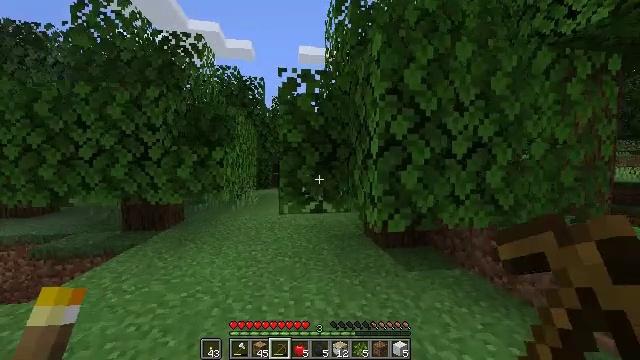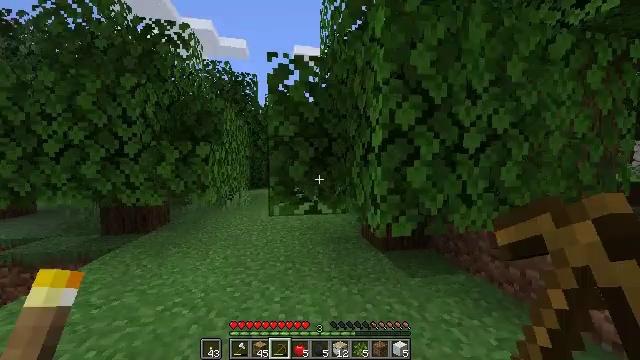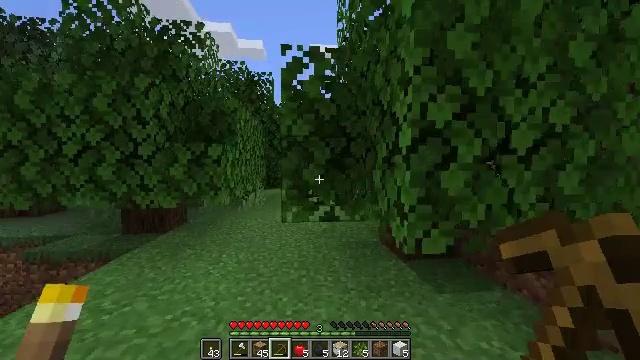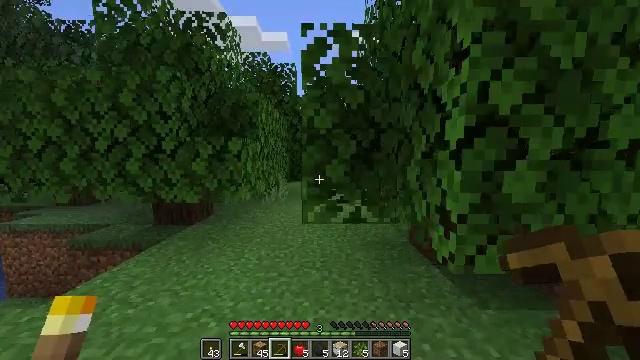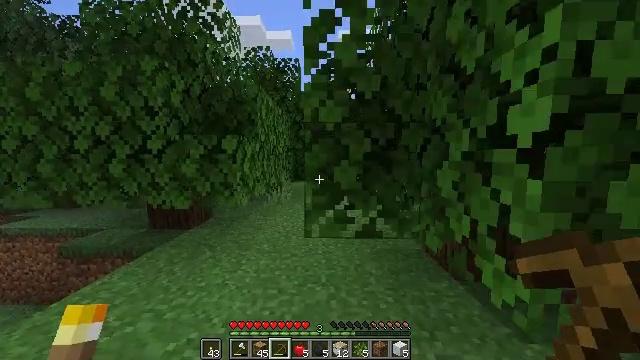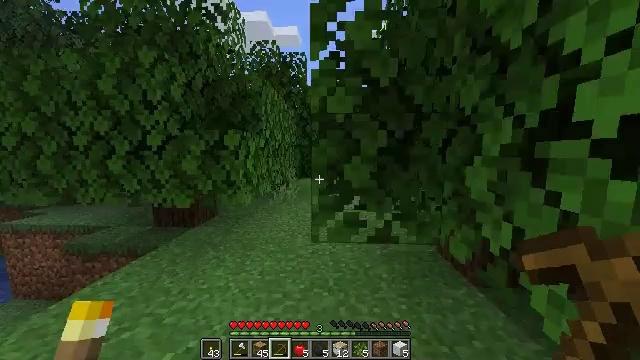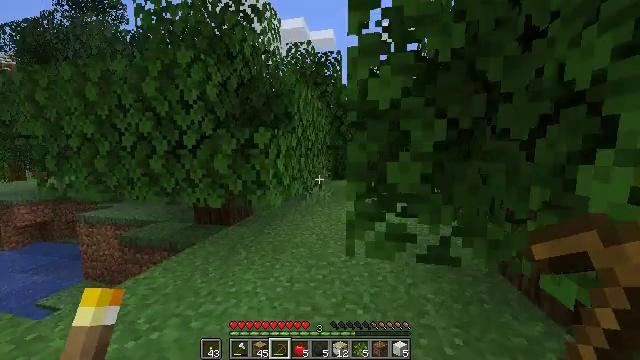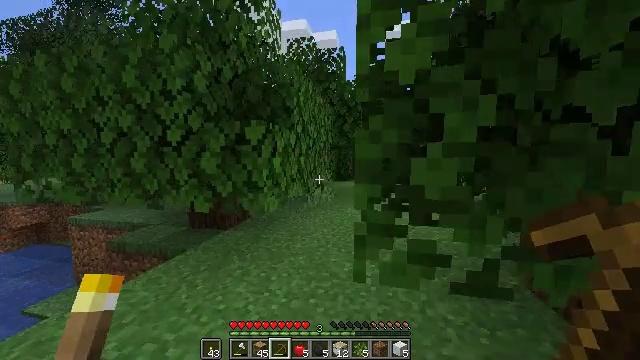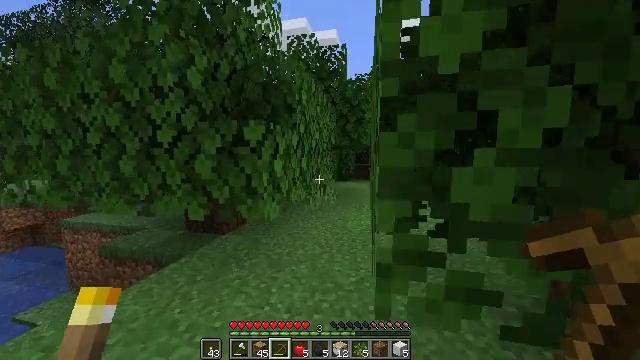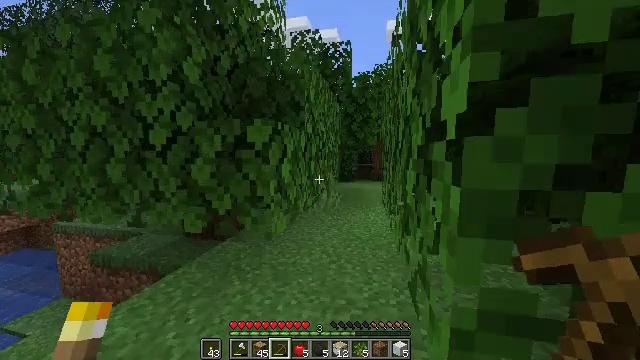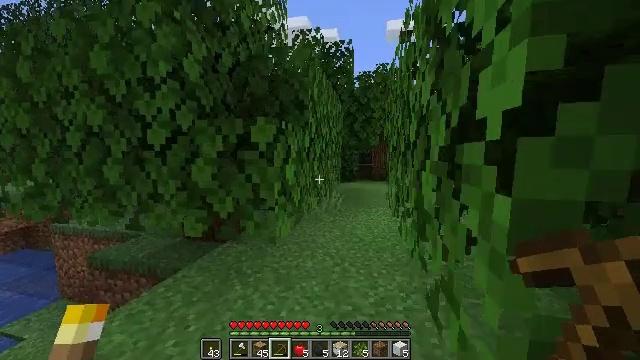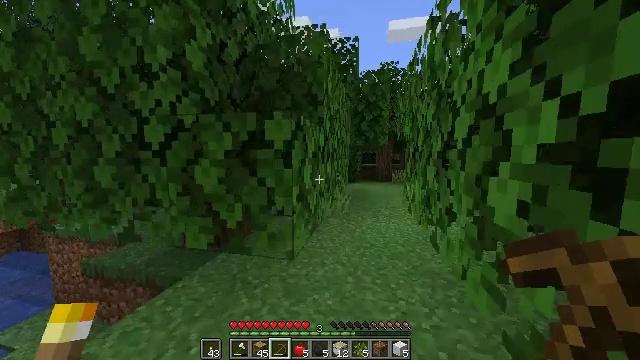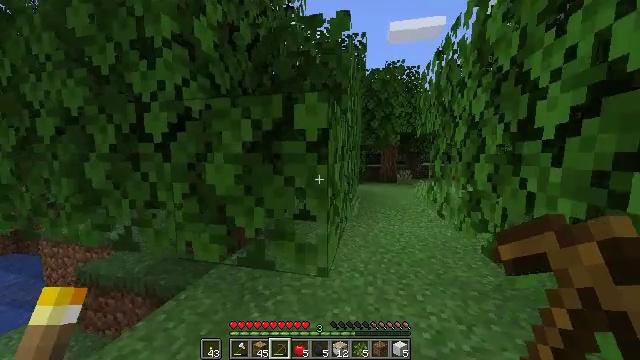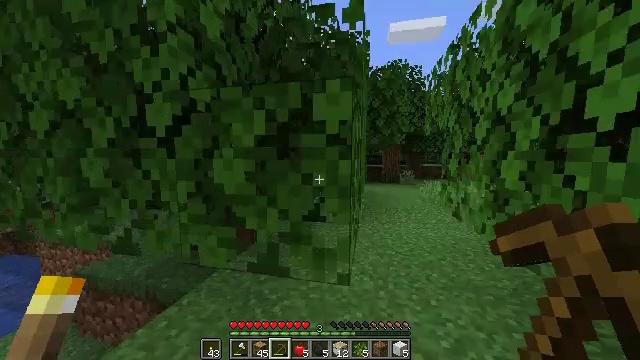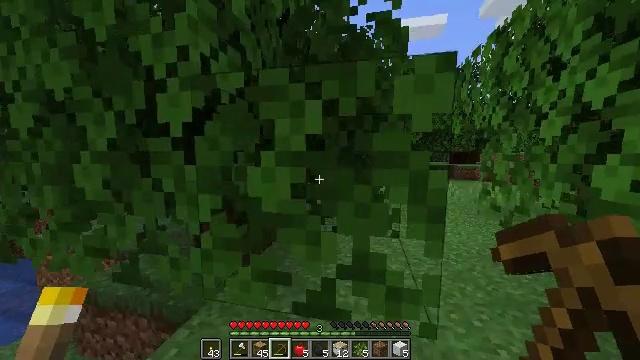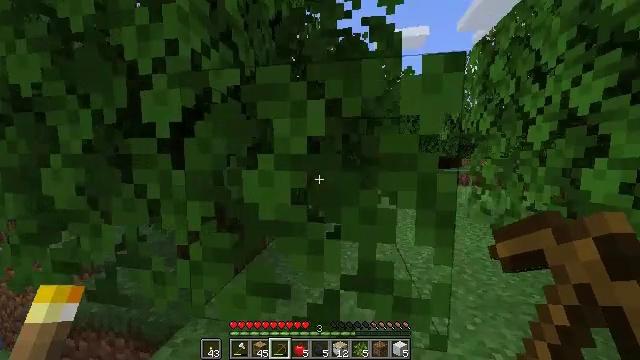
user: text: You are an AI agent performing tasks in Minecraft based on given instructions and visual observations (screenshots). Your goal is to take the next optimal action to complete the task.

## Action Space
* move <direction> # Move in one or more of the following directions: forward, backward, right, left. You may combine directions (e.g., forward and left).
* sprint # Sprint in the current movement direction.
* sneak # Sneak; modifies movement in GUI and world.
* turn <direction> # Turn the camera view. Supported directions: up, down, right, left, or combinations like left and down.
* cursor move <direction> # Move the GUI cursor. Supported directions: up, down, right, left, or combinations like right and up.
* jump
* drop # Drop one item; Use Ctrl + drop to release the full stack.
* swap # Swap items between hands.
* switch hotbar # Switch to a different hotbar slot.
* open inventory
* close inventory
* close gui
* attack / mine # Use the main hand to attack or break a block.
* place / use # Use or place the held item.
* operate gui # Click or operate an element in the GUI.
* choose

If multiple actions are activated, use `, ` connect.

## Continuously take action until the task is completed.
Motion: motion action
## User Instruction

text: Trim the tree by mining oak leaves.
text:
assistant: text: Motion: move forward, turn right
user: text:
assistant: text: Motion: move forward, turn left
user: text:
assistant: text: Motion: move forward, turn left and down
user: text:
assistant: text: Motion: move forward, turn left
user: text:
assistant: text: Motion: move forward, turn left
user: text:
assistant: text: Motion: move forward, turn left
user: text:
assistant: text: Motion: move forward
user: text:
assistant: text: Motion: move forward and move left
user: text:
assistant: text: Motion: move forward and move left
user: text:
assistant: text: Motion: move forward and move left
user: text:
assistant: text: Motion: move forward and move left
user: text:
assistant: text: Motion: move forward and move left
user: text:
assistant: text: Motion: move forward and move left
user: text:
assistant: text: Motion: move forward and move left
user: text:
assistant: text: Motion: turn right and up
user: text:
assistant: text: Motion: turn right and down
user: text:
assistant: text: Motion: move forward, turn right and down
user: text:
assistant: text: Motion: move forward, turn right
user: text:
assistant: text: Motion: turn right and up
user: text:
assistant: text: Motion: turn right and up
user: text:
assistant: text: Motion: move forward
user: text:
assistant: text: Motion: move forward
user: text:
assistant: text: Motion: move forward
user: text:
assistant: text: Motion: move forward, turn up
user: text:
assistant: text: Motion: move forward
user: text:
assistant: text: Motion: move forward and move right, turn left and down
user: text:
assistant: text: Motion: move forward and move right
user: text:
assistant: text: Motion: move forward and move right
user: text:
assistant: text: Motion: move forward and move right
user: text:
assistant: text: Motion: turn right